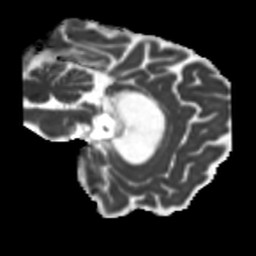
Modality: MD
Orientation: sagittal
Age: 31
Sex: female
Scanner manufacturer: siemens
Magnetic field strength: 3 T
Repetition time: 5.25 s
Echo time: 0.08 s